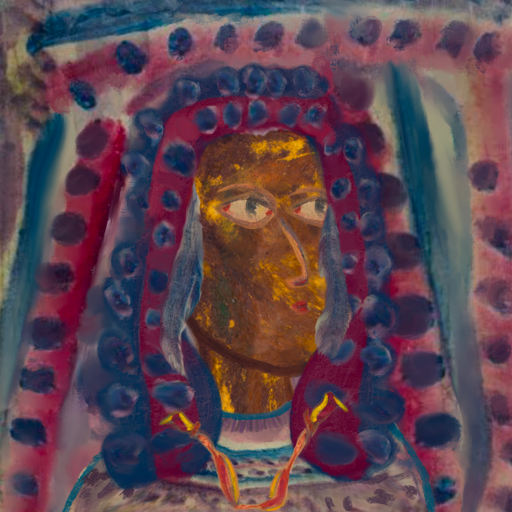
Background: HillGirl, Head And Neck Side: Comrade, Face Side: GypsyMother, Bust: HillGirl, Hair Side: Hill_Girl, Head Accessory: Blank, Second Necklace: Gypsy_Mother_1, Necklace: Blank, Baby: Blank